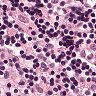
Metastatic tissue present: no